You are looking at a signal-to-image encoding: consecutive vibration samples arranged as the rows of a grayscale square. What is the most likely bearing condition (normal, inner_race, outer_race, ball)?
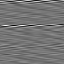
Answer: inner_race